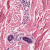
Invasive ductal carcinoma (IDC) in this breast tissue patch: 0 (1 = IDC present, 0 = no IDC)